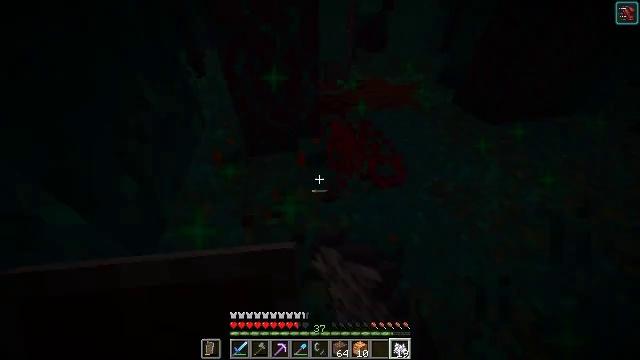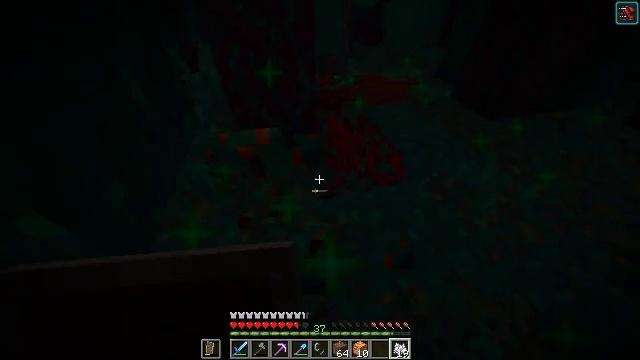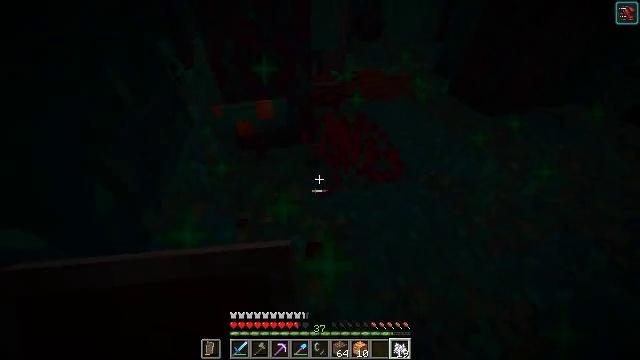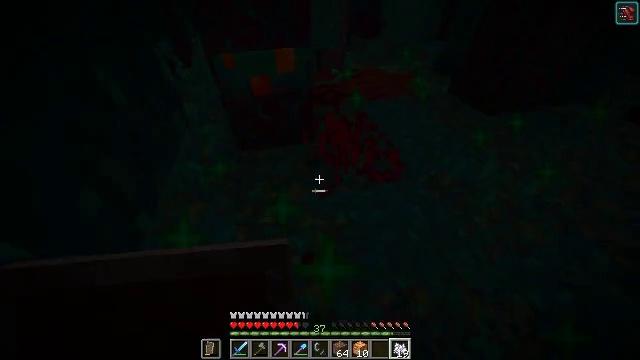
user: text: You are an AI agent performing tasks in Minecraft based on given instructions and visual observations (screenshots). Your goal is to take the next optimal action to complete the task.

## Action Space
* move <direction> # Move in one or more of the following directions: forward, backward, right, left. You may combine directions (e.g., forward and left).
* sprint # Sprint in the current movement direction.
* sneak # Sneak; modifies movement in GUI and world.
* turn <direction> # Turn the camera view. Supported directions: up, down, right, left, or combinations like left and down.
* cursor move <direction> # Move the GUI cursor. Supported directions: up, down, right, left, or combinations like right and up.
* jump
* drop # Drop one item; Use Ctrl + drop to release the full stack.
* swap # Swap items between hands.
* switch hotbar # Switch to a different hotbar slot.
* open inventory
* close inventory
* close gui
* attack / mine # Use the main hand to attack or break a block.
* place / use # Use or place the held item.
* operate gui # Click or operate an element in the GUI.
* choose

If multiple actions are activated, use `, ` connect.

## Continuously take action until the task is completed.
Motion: motion action
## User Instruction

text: Harvest nether sprouts.
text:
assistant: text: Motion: turn down
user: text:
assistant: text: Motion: turn down
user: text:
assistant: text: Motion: no_op
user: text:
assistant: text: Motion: no_op